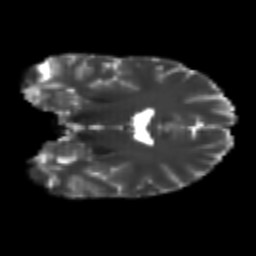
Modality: T2w
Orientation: coronal
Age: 24
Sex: female
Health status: healthy
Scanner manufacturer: philips
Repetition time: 7.384 s
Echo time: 0.08599 s